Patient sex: M
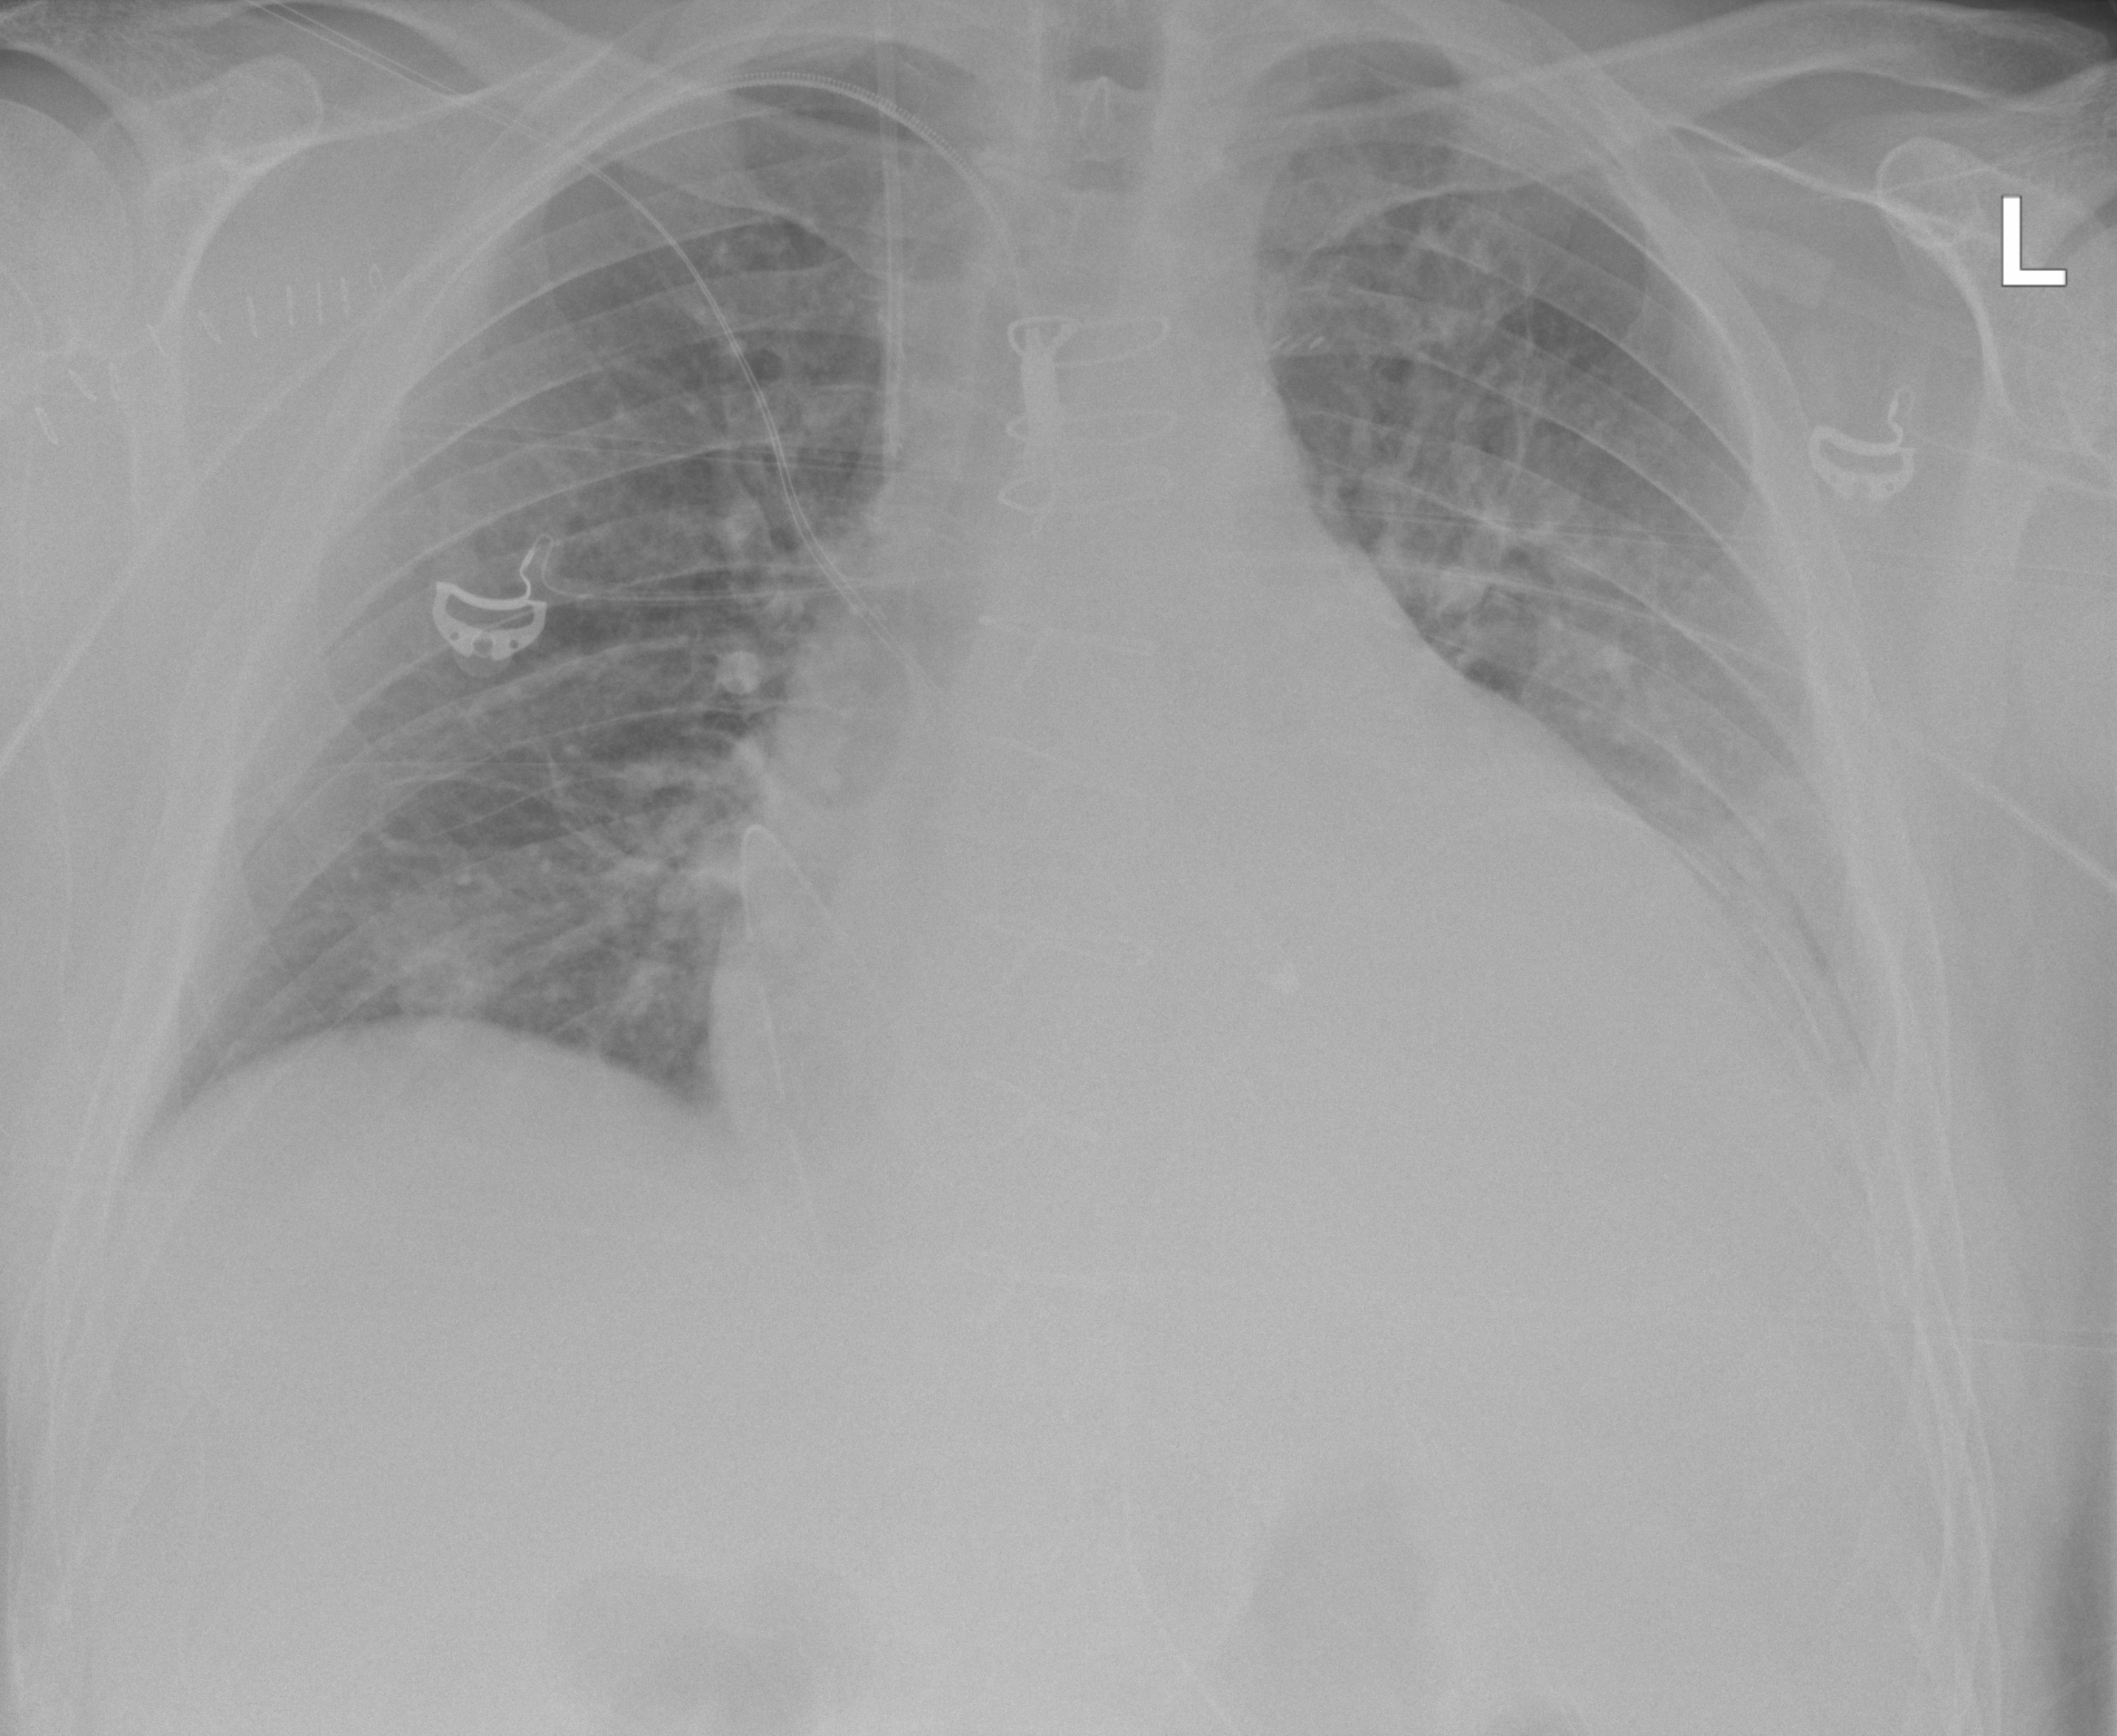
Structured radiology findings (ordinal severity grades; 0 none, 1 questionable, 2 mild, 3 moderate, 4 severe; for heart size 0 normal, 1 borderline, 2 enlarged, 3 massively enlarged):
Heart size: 3
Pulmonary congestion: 2
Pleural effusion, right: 0
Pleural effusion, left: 2
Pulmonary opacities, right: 0
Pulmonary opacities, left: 0
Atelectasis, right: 0
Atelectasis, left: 3